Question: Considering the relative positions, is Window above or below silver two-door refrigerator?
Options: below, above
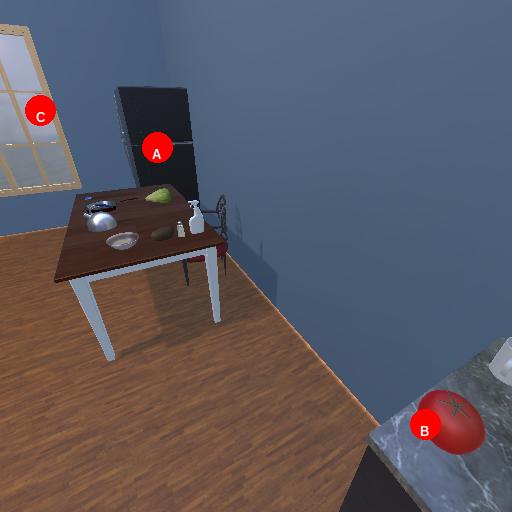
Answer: below